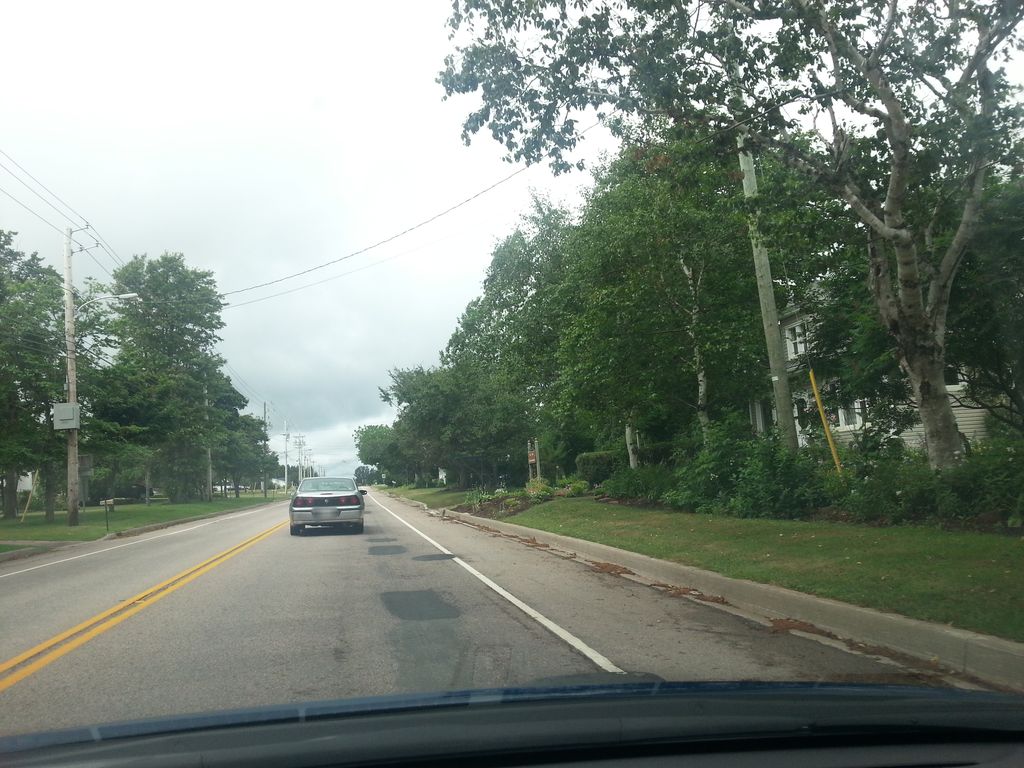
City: charlottetown